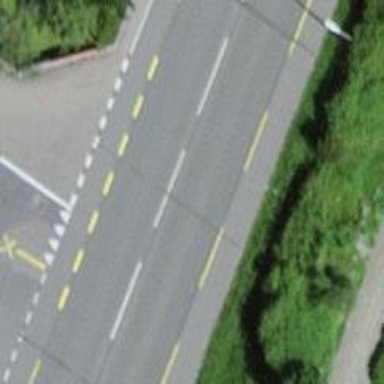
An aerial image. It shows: Primary highway with asphalt surface and designated lane for cyclists.